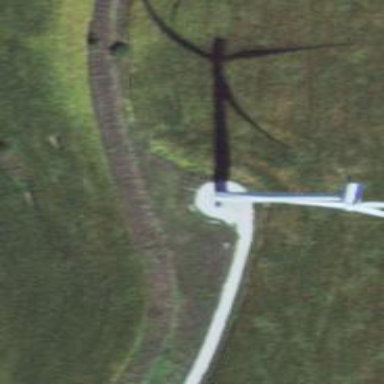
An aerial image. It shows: Wind generator powered by horizontal axis wind turbine.